Question: Is it possible, using , get all text occurrences contained in a specified area of a pdf document?

Thanks.
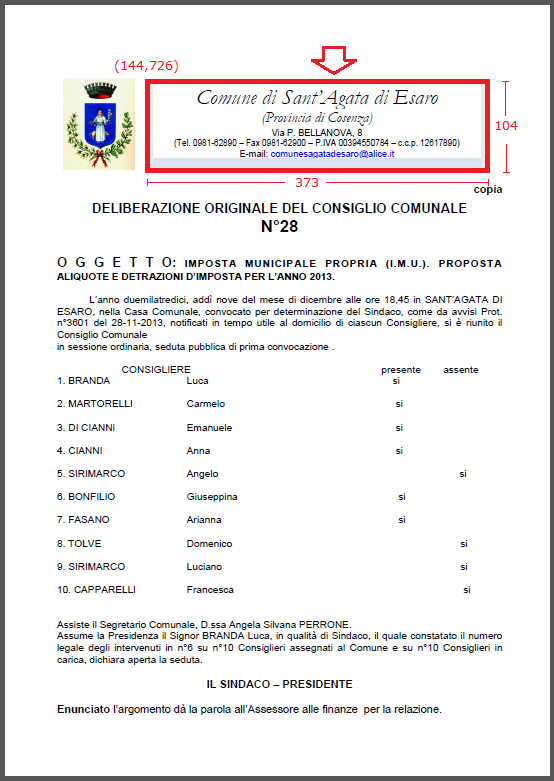
Answer: First you need the actual coordinates of the rectangle you marked in Red. On sight, I'd say the x value 144 (2 inches) is probably about right, but it would surprise me if the y value is 76, so you'll have to double check.
Once you have the exact coordinates of the rectangle, you can use iText's text extraction functionality using a 'LocationTextExtractionStrategy' as is done in the <URL> example.
For the iTextSharp version of this example, see the C# port of <URL>.
'''
System.util.RectangleJ rect = new System.util.RectangleJ(70, 80, 420, 500);
RenderFilter[] filter = {new RegionTextRenderFilter(rect)};
ITextExtractionStrategy strategy = new FilteredTextRenderListener(
new LocationTextExtractionStrategy(), filter);
text = PdfTextExtractor.GetTextFromPage(reader, 1, strategy);
'''